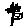
Label: flower